Brain MRI, t2w sequence, axial 2D slice.
Patient: age 26, sex F, weight 90 kg, height 1.9 m
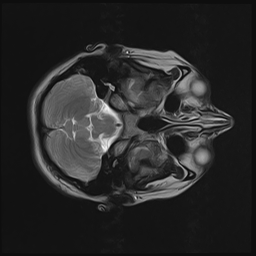